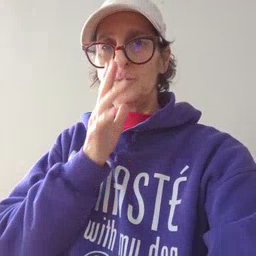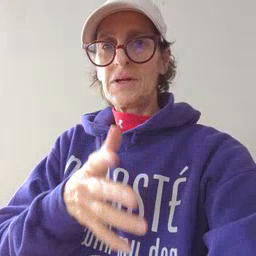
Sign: grandma